Question: Can I do this only with xml :
1. View-A in a Relative Layout is aligned to some View-B when its visible.
2. View-A in a Relative Layout is aligned to some View-C when View -B is gone ??
Consider C above B and B above A :

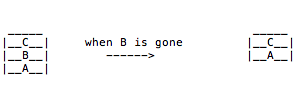
Answer: You can not directly do that in xml, but depending of your needs, you can use <URL>.
For exemple if View-A is left align to View-B and View-B visibility is Gone, View-A will be left align to their Relative Layout parent.
See the next example:
'''
<RelativeLayout
android:layout_width="match_parent"
android:layout_height="match_parent">
<View
android:id="@+id/viewB"
android:layout_width="20dp"
android:layout_height="match_parent"
android:layout_alignParentRight="true" />
<View
android:id="@+id/viewA"
android:layout_width="20dp"
android:layout_height="match_parent"
android:layout_toLeftOf="@id/viewB"
android:layout_alignWithParentIfMissing="true" />
</RelativeLayout>
'''
If viewB is visible, viewB will be at the right of RelativeLayout, and viewA will be at its left. If viewB is gone, viewA will be at the right of RelativeLayout.
Without this line:
'''
android:layout_alignWithParentIfMissing="true" />
'''
viewA would be displayed at the RelativeLayout left when viewB is gone...
For your example, you just need to replace layout_toLeftOf attribute by layout_above.
Otherwise you need to change View-A or View-B alignment programmatically in your activity (or fragment, or anywhere...)